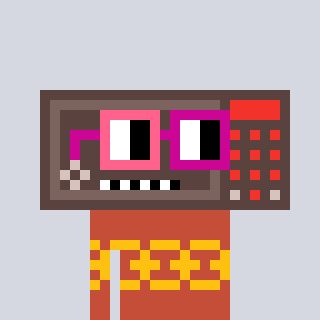
a pixel art character with square pink and red glasses, a wallsafe-shaped head and a rust-colored body on a cool background